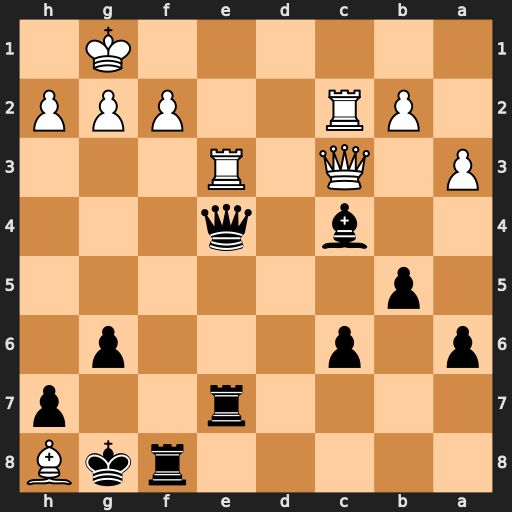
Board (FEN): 5rkB/4r2p/p1p3p1/1p6/2b1q3/P1Q1R3/1PR2PPP/6K1
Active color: b
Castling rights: -
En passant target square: -
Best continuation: Qxe3 Qxe3 Rxe3